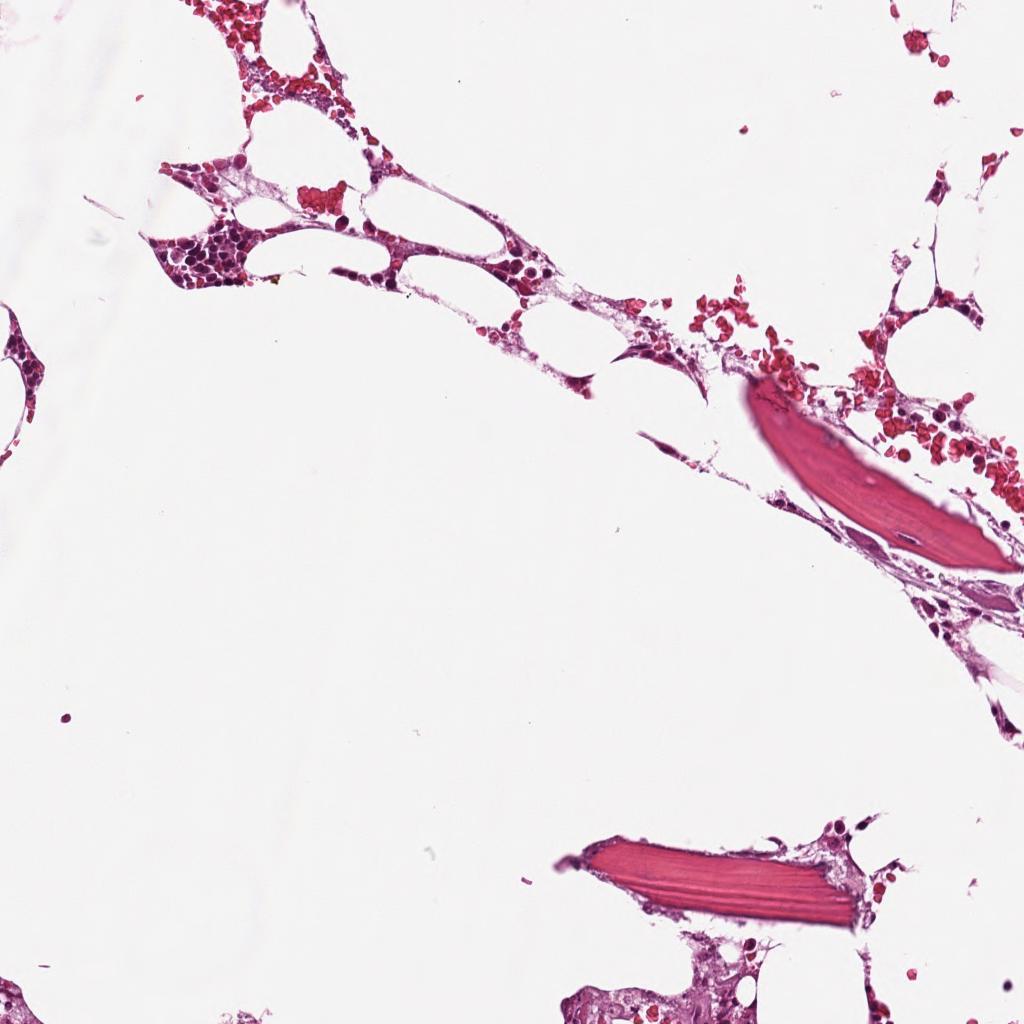
Label: Non-Tumor